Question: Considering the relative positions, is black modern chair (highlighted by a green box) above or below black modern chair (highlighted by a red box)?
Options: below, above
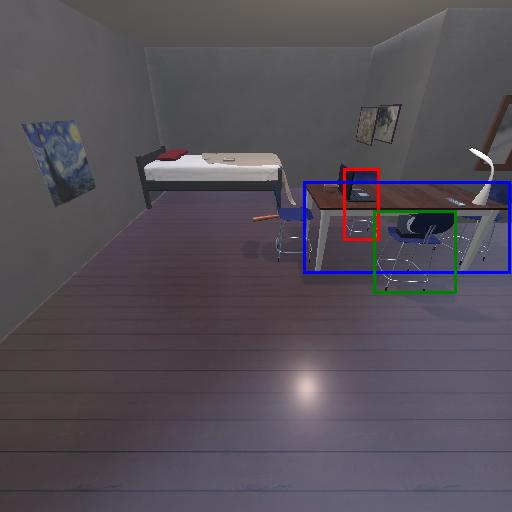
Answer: below